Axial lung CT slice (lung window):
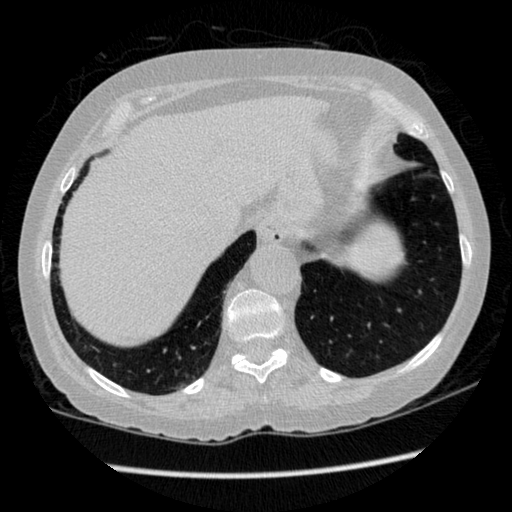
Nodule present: no